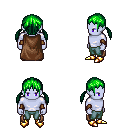
a pixel art fantasy rpg character, male body template, dark elf, purple skin, brown cape, teal pants, green twin-tailed hairstyle, leather bracers, gold boots, four views (front, back, left, right), 2x2 character sprite sheet, small pixel art, hard edges, no anti-aliasing